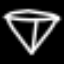
Label: diamond